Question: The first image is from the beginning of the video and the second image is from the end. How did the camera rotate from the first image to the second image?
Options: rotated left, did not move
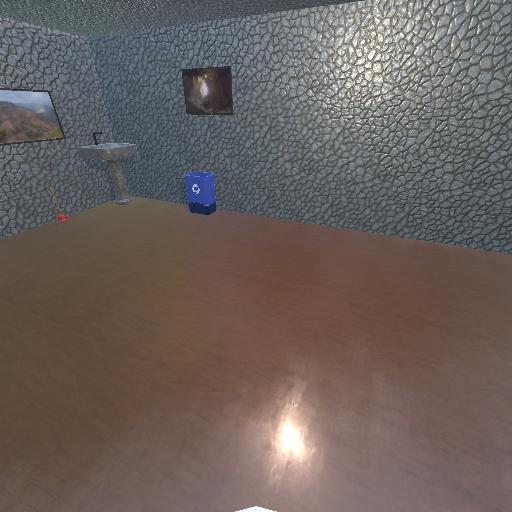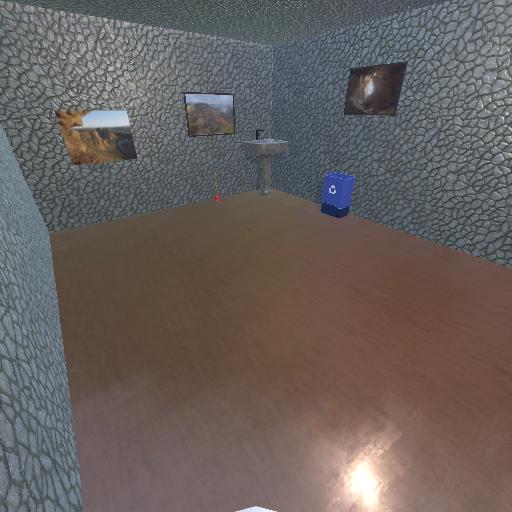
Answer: rotated left